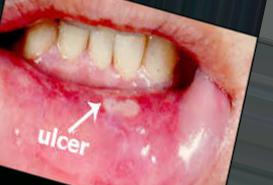
Condition: Mouth Ulcer